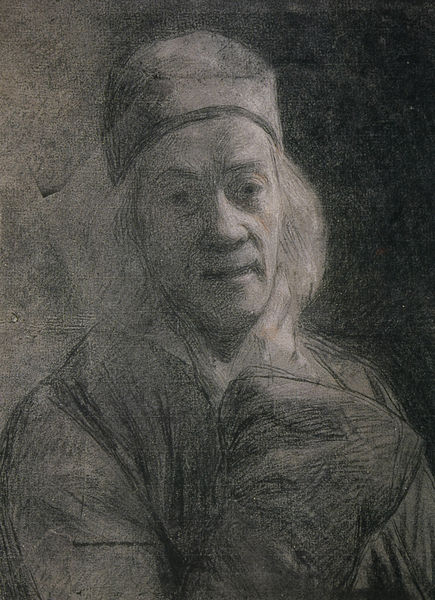
Titel: Autoportrait pathétique en Turc amoureux, Selbstporträt
Künstler: Jean Étienne Liotard
Standort: Genève
Institution: Musée d'Art et d'Histoire
Schlagwörter: dunkel, hand, mann, schatten, weiß, frau, frisur, grau, haar, hell, hut, licht, mund, nase, orange, schwarz, skizze, stirn, zeichnung, blick, schleier, alt, bart, jacke, kappe, mütze, arm, augen, falten, gesicht, kragen, rembrandt, ärmel, bildnis, portrait, porträt, auge, haare, mantel, augenbrauen, kinn, rosa, sack, kopfbedeckung, lächeln, wangen, umrisse, alter mann, studie, linien, ausdruck, schmal, brauen, pupillen, melancholie, faltenwurf, allein, oberkörper, selbstporträt, striche, umriss, kohle, linear, druck, lithographie, schraffur, schraffuren, radierung, stich, seite, selbstbildnis, denker, schraffiert, aquatinta, bleistift, manschette, körperschatten, dunke, schwartz, sunkel, gelehrter, breit, lilien, kupferstich, gucken, skizz, manel, sruck, fleischig, tönung, frontalsicht, dunkel hell, auchen, #kragen